Question: '''
<?php
$week_start_date = '2012-02-06';
$week_start_date = '2012-02-12';
?>
$("#test").datepicker({
altField: "#test1",
altFormat: "yy-mm-dd",
autoSize: true,
minDate: new Date("<?php echo $week_start_date; ?>"),
maxDate: new Date("<?php echo $week_end_date; ?>")
});
'''

In my location() the range restriction seems display right. but in the range shows from 2012-02-05 to 2012-02-11.
I dont know why its making restriction on day prior. i checked in the firebug the restriction range is right but in the range is displaying as .
Please help me to solve this.
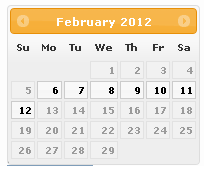
Answer: This happens when the same script is getting executed in two different places. Note that these script will be running at the user's browser, which make use of user timezone.
When you run 'minDate: new Date("2012-02-12")', the passed parameter used to calculate Date in local timezone. So if you are in 'IST', it will generate date for '2012-02-12, 50:30' and if you are in 'EST', it will generate '2012-02-11, 19:00'.
Solution, generate Date object by full date and time values,
'''
> d = new Date(2012,02,12,00,00,00)
=> Date {Mon Mar 12 2012 00:00:00 GMT+0530 (IST)}
'''